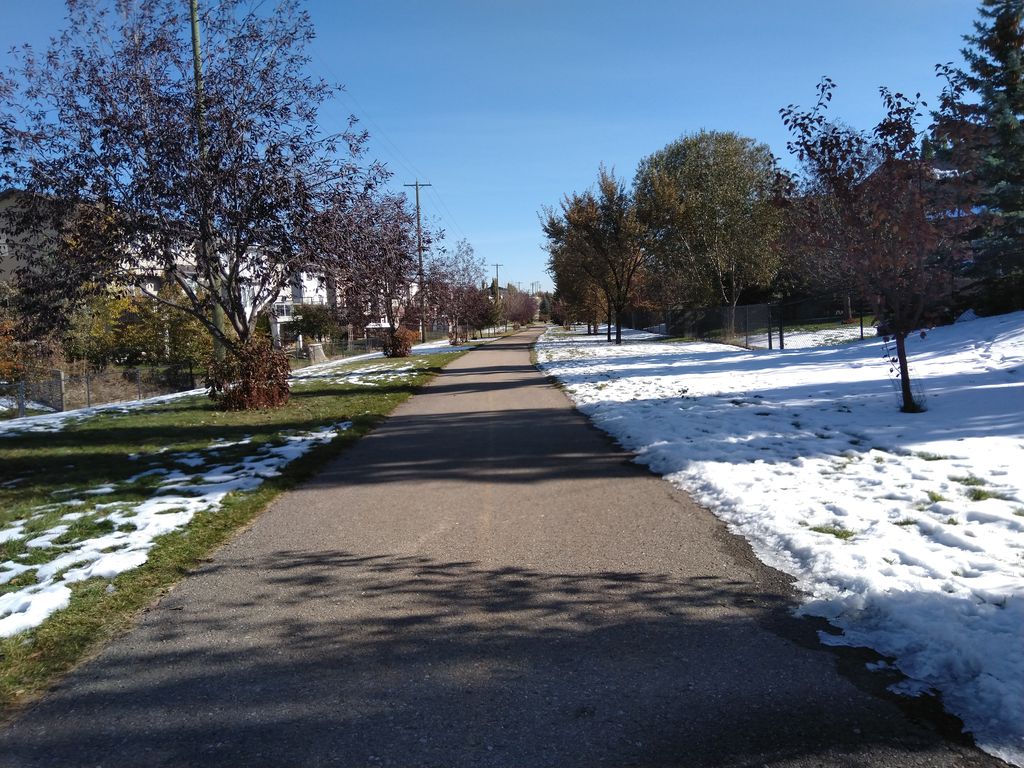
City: calgary